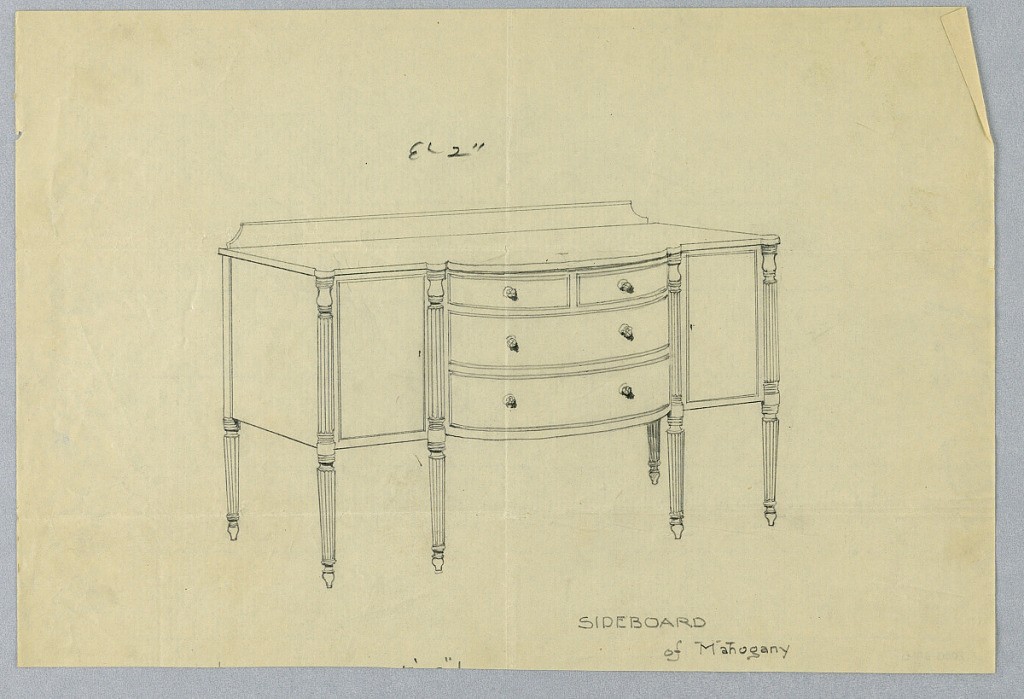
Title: Design for Sideboard of Mahogany
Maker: A.N. Davenport Co.
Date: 1900–05
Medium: Graphite on thin cream paper
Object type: Drawing
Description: Sideboard of Mahogany on six fluted and turned tapering legs; two drawers stacked vertically in convex central section of tripartite front are topped by another pair of smaller drawers arranged horizontally; low backsplash at back of top.